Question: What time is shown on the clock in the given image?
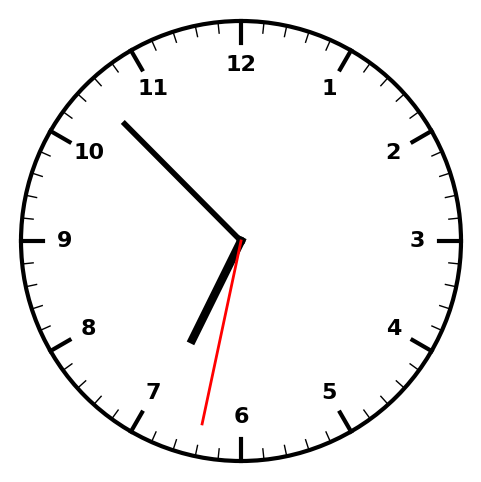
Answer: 06:52:32